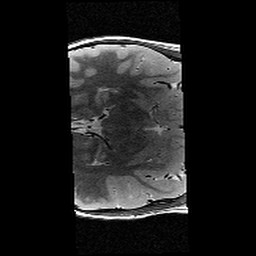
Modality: T2w
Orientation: axial
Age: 10
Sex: male
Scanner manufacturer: siemens
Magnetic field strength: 3 T
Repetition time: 9.23 s
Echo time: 0.067 s